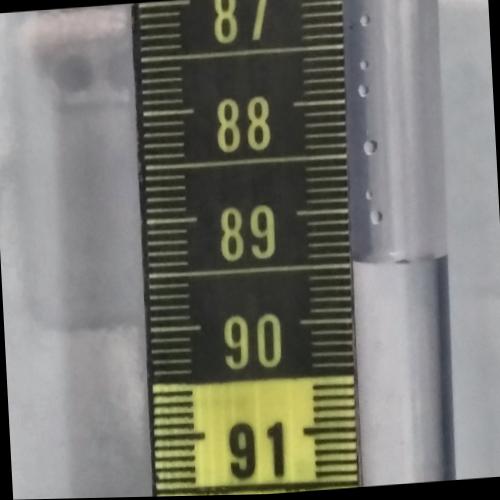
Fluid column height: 89.5 cm